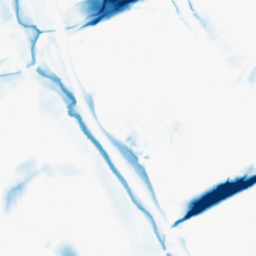
Category: morphological
Decomposition family: morphological_diamond
Decomposition parameters: operation: closing
radius: 20
Upsampling method: linear_exact
Upsampling parameters: scale: 2
Upsampling scale: 2